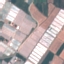
Label: Industrial